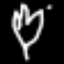
Label: leaf